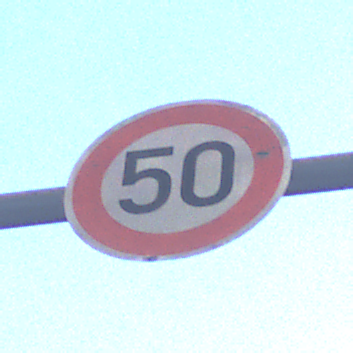
Verkehrszeichen: Geschwindigkeit50
Umgebung: Outdoor, Urban
Tageszeit: SunriseSunset
Wetter: Clear
Licht: Natural
Jahreszeit: NotSpecified
Kontrast: MediumContrast